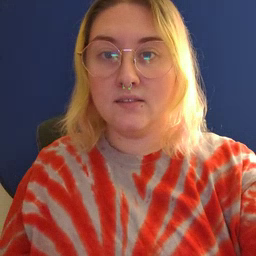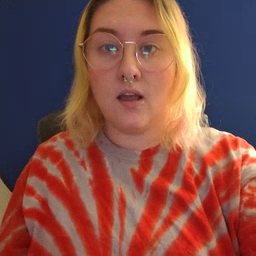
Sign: face